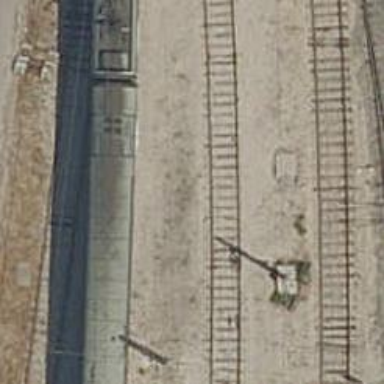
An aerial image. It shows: Rail yard with electrified contact lines for the trains.